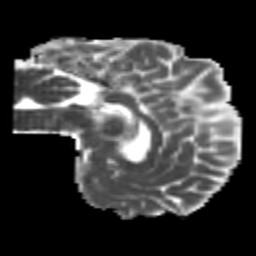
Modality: MD
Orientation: sagittal
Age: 25
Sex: male
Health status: healthy
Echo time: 0.074 s